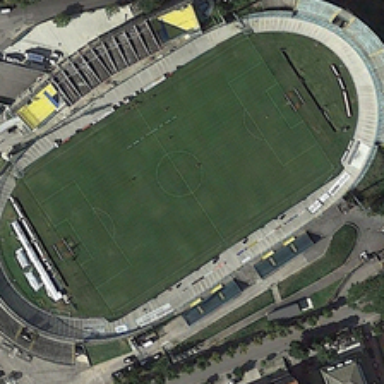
Some green trees and several buildings are near a stadium .